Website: macys
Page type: cart
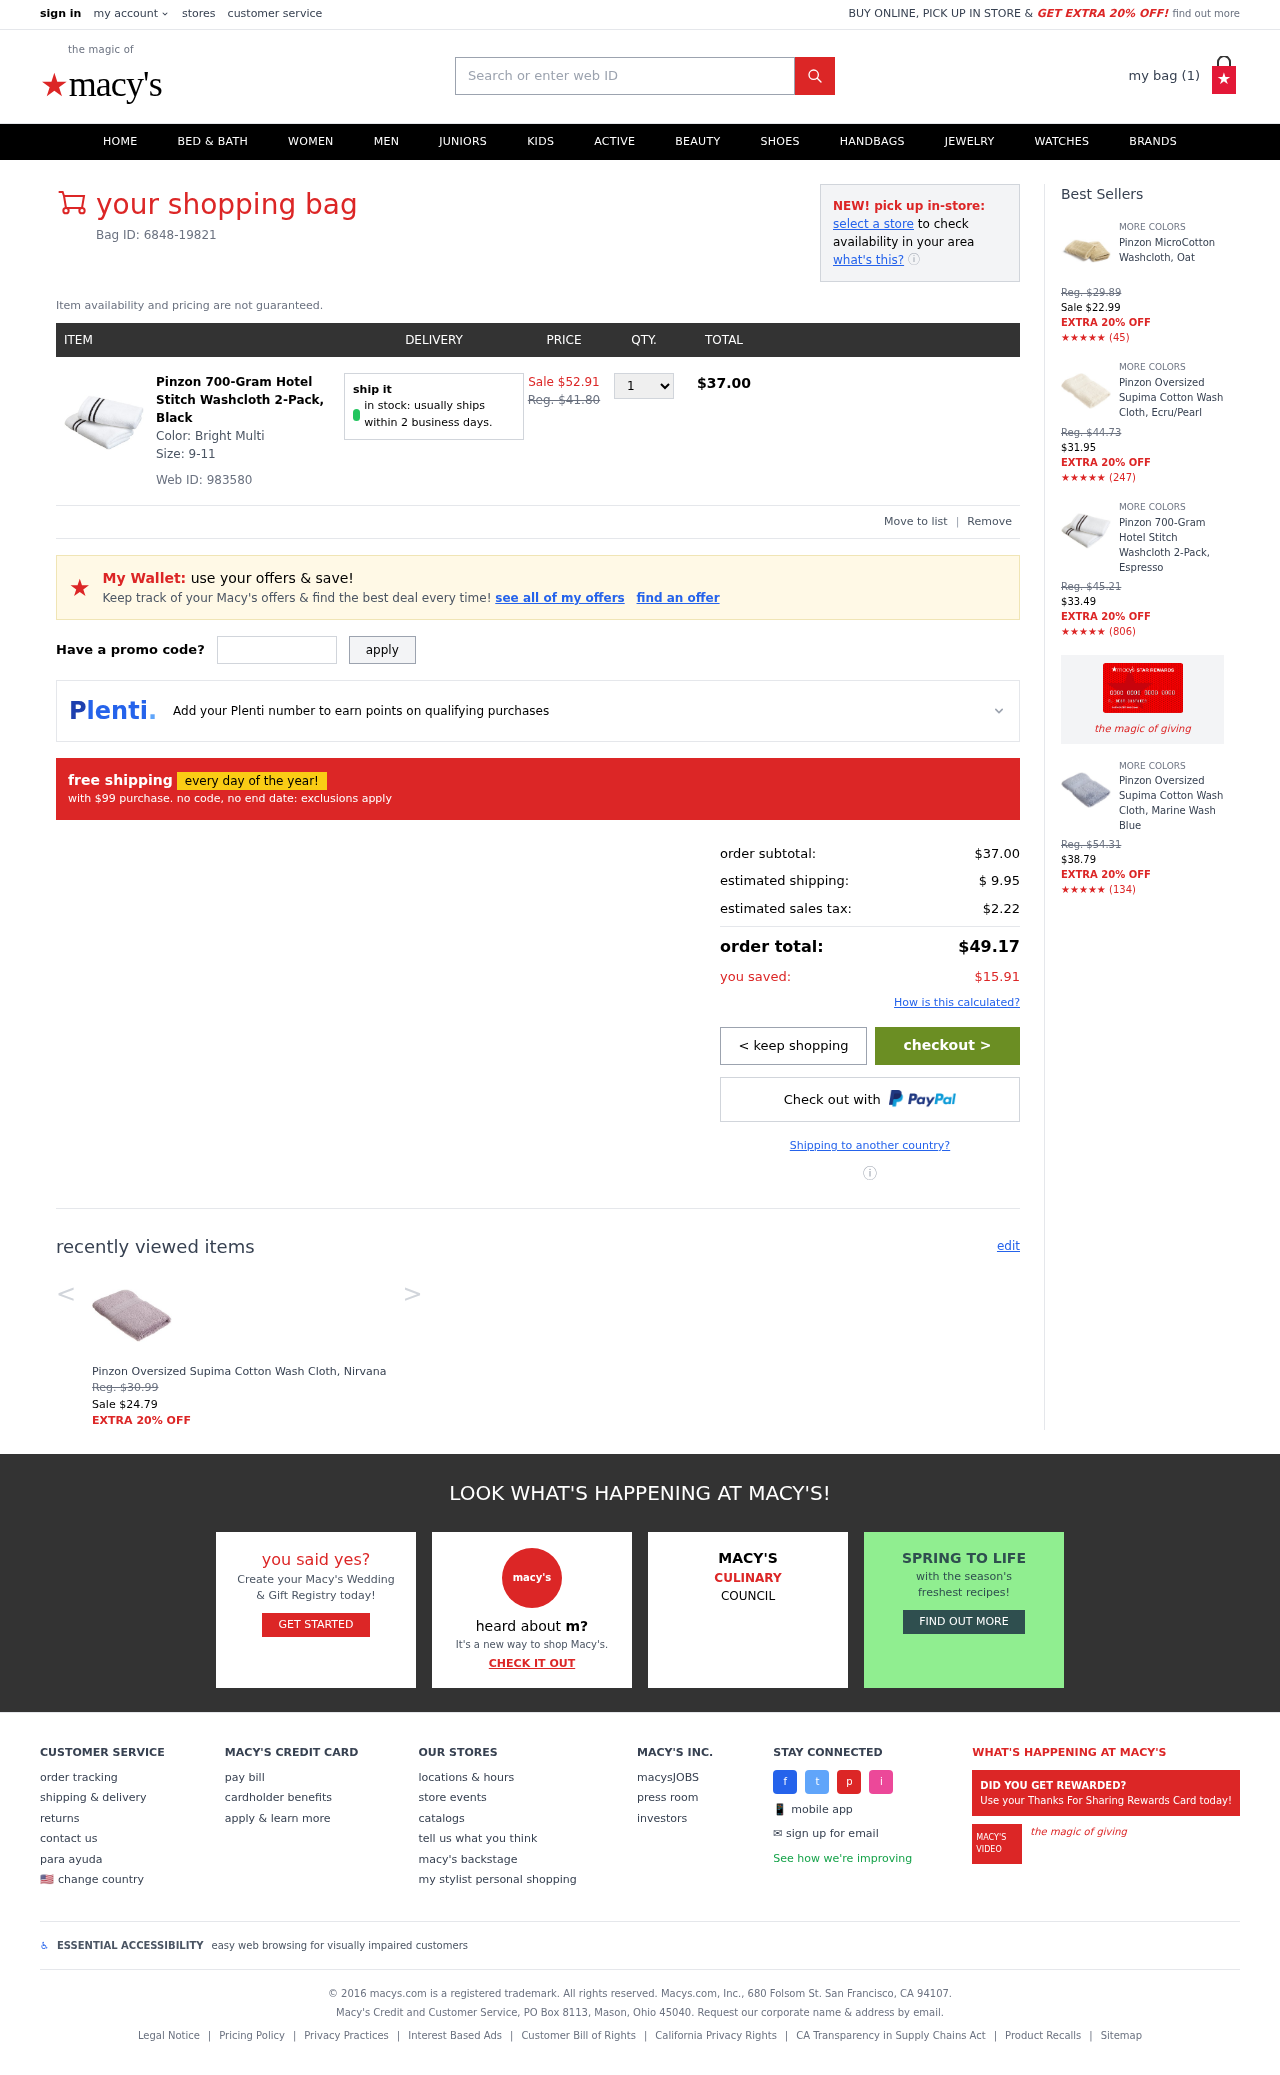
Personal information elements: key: PII_PROMO_CODE
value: WELCOME58
Product elements: key: PRODUCT1_NAME
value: Pinzon 700-Gram Hotel Stitch Washcloth 2-Pack, Black
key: PRODUCT1_PRICE
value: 37
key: PRODUCT1_QUANTITY
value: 1
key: PRODUCT2_NAME
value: Pinzon Oversized Supima Cotton Wash Cloth, Nirvana
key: PRODUCT2_PRICE
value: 24.79
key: PRODUCT3_NAME
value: Pinzon MicroCotton Washcloth, Oat
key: PRODUCT3_NUM_RATINGS
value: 45
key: PRODUCT3_PRICE
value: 22.99
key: PRODUCT4_NAME
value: Pinzon Oversized Supima Cotton Wash Cloth, Ecru/Pearl
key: PRODUCT4_NUM_RATINGS
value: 247
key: PRODUCT4_PRICE
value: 31.95
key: PRODUCT5_NAME
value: Pinzon 700-Gram Hotel Stitch Washcloth 2-Pack, Espresso
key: PRODUCT5_NUM_RATINGS
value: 806
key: PRODUCT5_PRICE
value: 33.49
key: PRODUCT6_NAME
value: Pinzon Oversized Supima Cotton Wash Cloth, Marine Wash Blue
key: PRODUCT6_NUM_RATINGS
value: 134
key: PRODUCT6_PRICE
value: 38.79
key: PRODUCT1_ORIGINAL_PRICE
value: Sale $52.91
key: PRODUCT1_TOTAL
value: $37.00
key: PRODUCT2_ORIGINAL_PRICE
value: Reg. $30.99
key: PRODUCT3_ORIGINAL_PRICE
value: Reg. $29.89
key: PRODUCT3_RATING
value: ★★★★★
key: PRODUCT4_ORIGINAL_PRICE
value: Reg. $44.73
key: PRODUCT4_RATING
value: ★★★★★
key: PRODUCT5_ORIGINAL_PRICE
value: Reg. $45.21
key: PRODUCT5_RATING
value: ★★★★★
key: PRODUCT6_ORIGINAL_PRICE
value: Reg. $54.31
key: PRODUCT6_RATING
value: ★★★★★
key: PRODUCT_WEB_ID
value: Web ID: 983580
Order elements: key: ORDER_NUM_ITEMS
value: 1
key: ORDER_BAG_ID
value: Bag ID: 6848-19821
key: ORDER_SUBTOTAL
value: $37.00
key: ORDER_SHIPPING_COST
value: $ 9.95
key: ORDER_TAX
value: $2.22
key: ORDER_TOTAL
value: $49.17
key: ORDER_SAVINGS
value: $15.91
Search elements: key: HEADER_SEARCH
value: Search or enter web ID